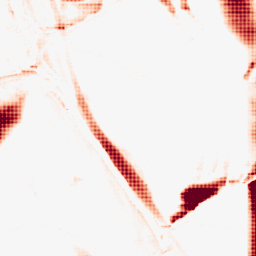
Category: morphological
Decomposition family: morphological_rect
Decomposition parameters: operation: opening
width: 50
height: 3
Upsampling method: sinc_hamming
Upsampling parameters: scale: 4
kernel_size: 4
Upsampling scale: 4